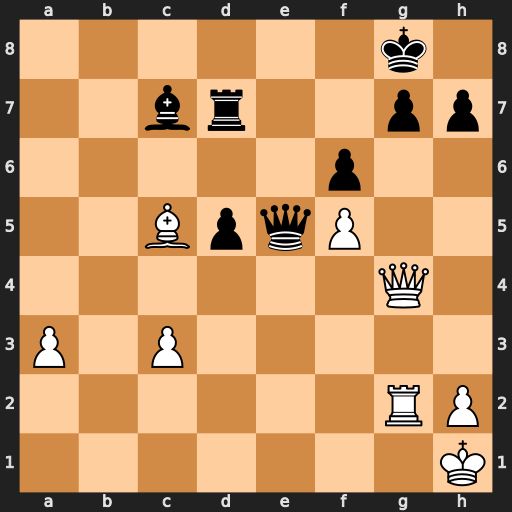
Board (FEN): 6k1/2br2pp/5p2/2BpqP2/6Q1/P1P5/6RP/7K
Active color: w
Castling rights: -
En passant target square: -
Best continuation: Re2 h5 Qxh5